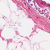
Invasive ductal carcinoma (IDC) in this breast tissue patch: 0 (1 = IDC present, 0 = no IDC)